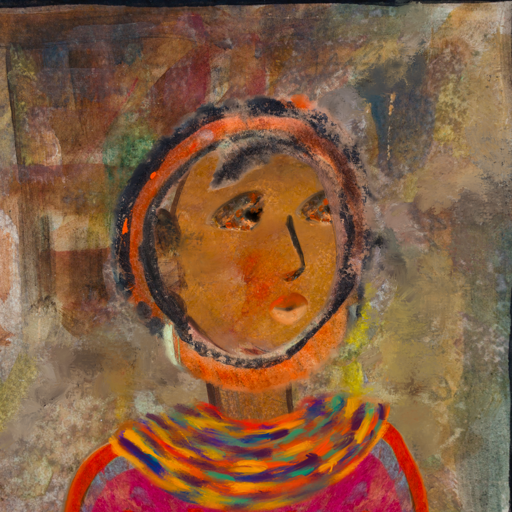
Background: Mosgoul, Head And Neck Side: Pipe, Face Side: Gypsy_Queen, Bust: Sisters, Hair Side: Childish, Head Accessory: Blank, Second Necklace: An_Impression_2, Necklace: Blank, Baby: Blank